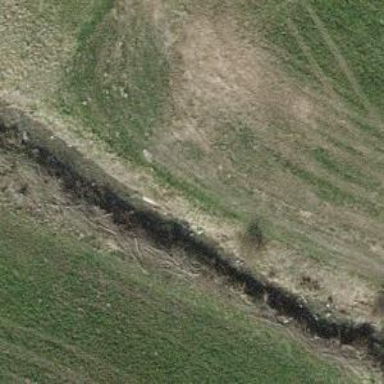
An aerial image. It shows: Hedge acting as barrier.